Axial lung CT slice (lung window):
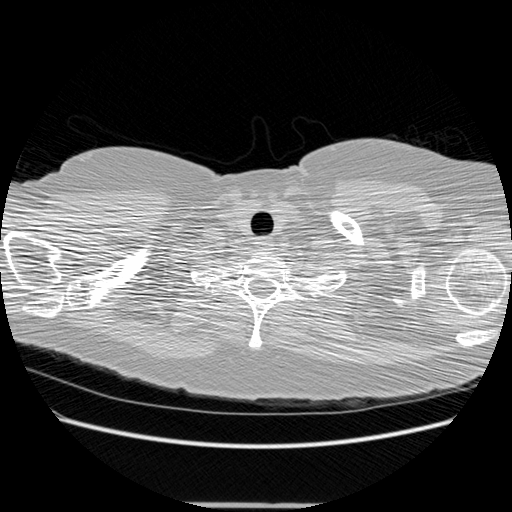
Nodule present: no